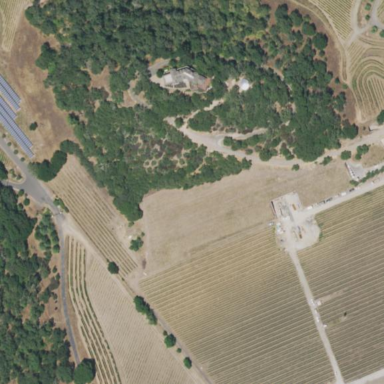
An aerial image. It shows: Vineyard where grapes are grown.